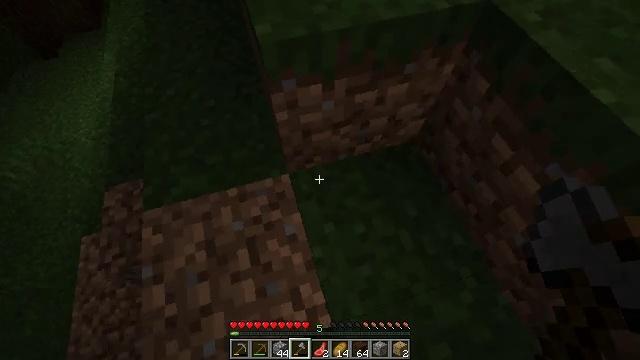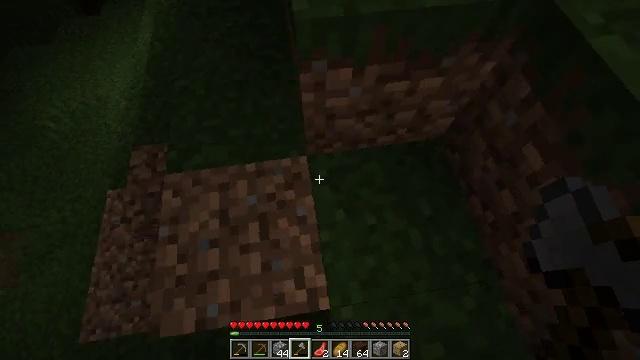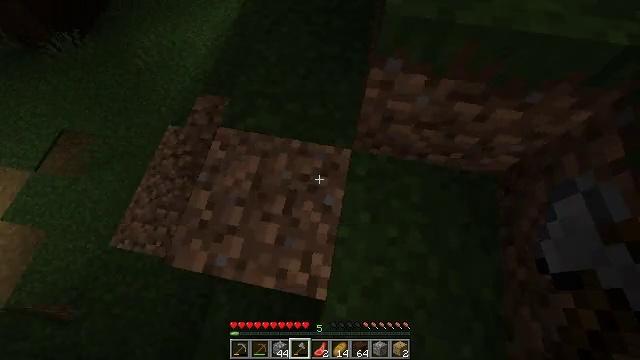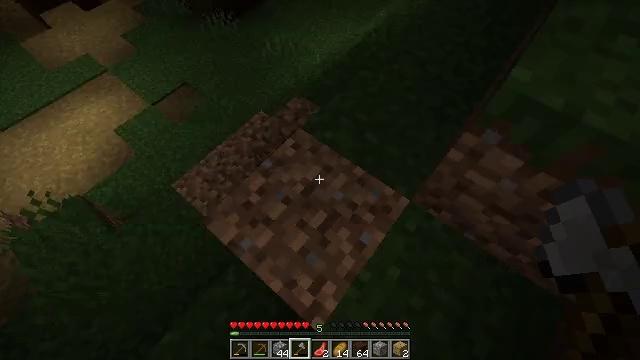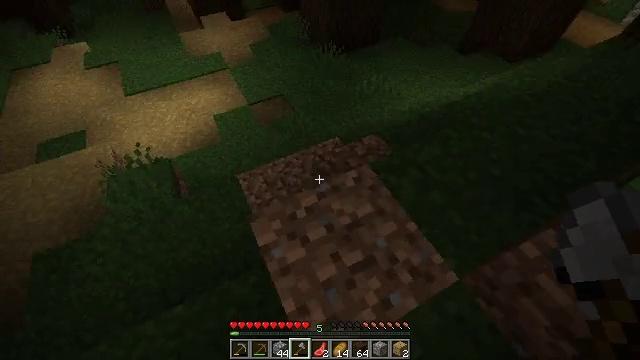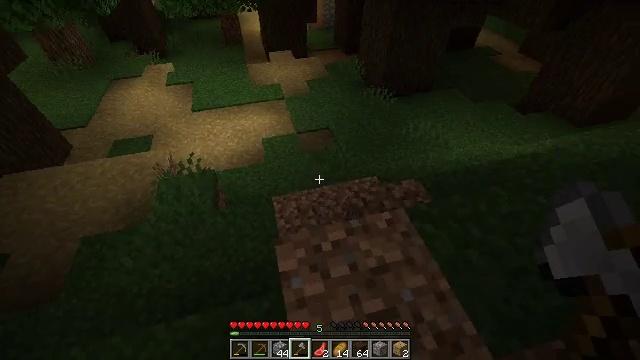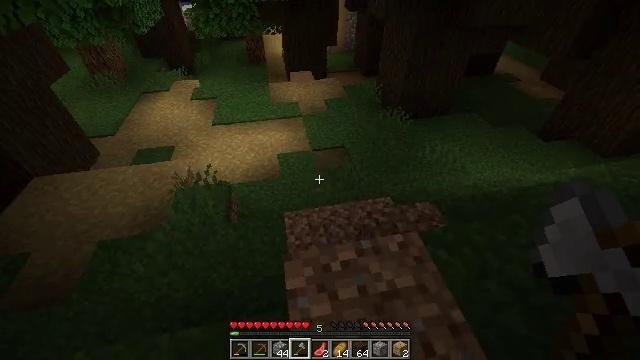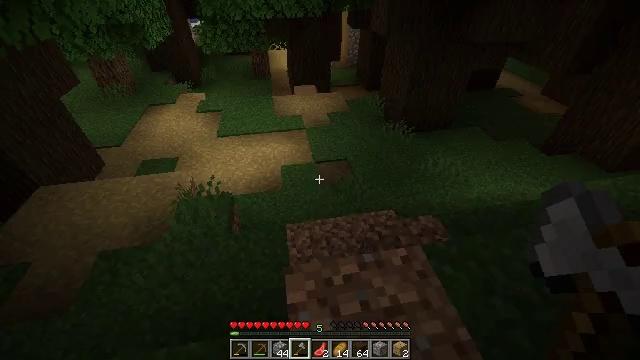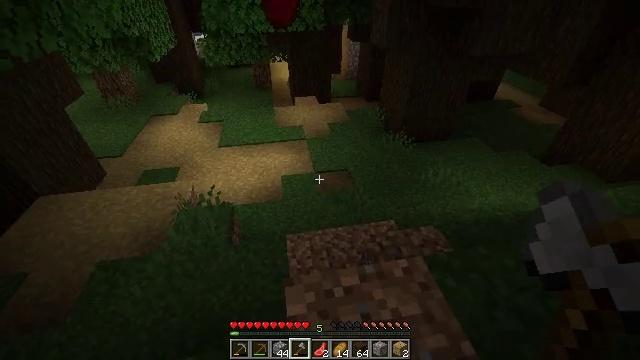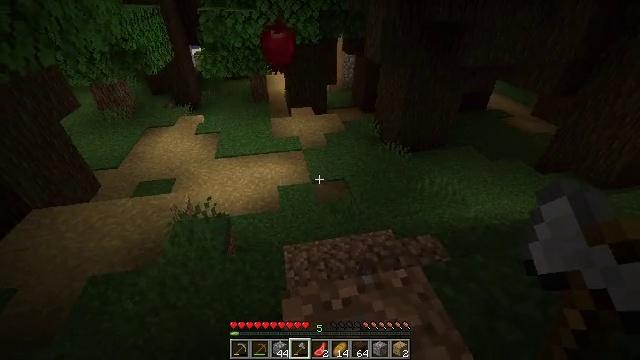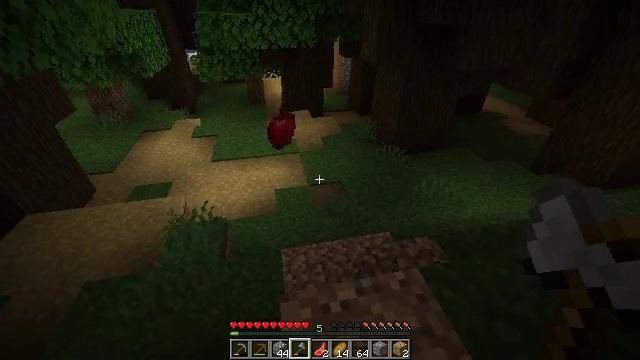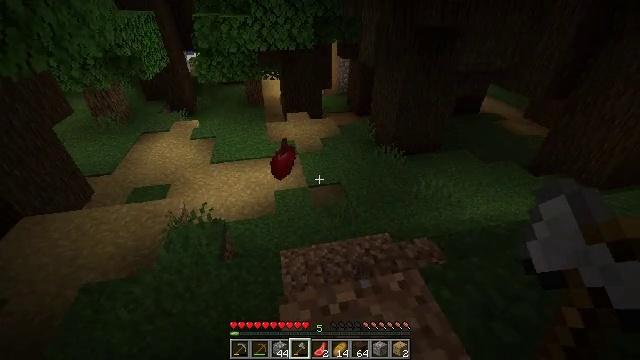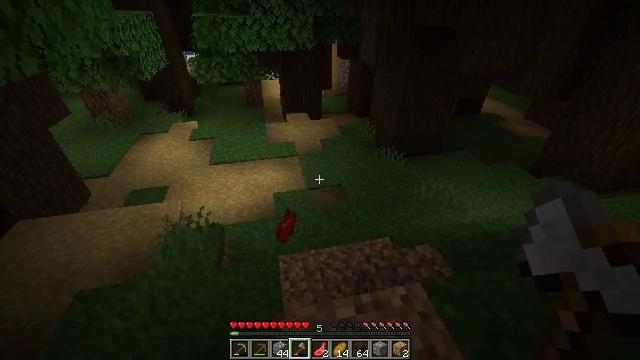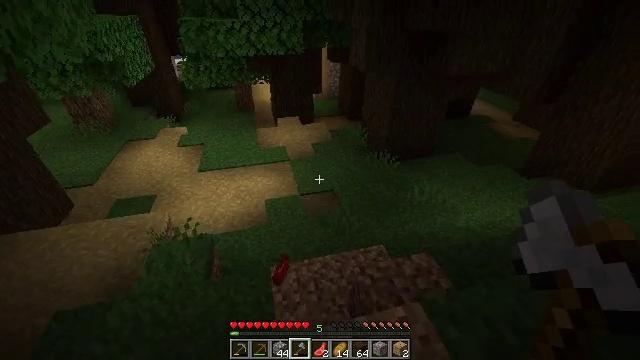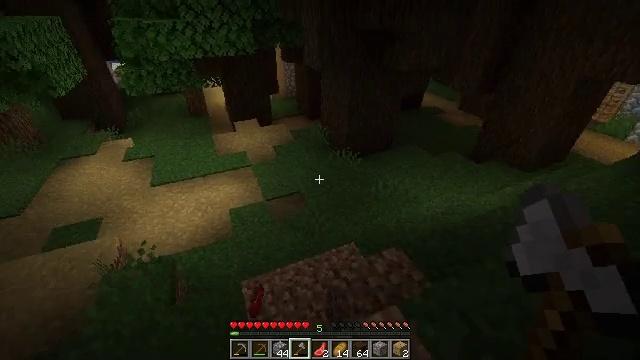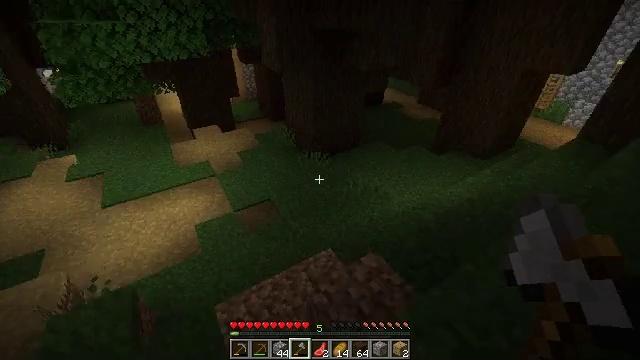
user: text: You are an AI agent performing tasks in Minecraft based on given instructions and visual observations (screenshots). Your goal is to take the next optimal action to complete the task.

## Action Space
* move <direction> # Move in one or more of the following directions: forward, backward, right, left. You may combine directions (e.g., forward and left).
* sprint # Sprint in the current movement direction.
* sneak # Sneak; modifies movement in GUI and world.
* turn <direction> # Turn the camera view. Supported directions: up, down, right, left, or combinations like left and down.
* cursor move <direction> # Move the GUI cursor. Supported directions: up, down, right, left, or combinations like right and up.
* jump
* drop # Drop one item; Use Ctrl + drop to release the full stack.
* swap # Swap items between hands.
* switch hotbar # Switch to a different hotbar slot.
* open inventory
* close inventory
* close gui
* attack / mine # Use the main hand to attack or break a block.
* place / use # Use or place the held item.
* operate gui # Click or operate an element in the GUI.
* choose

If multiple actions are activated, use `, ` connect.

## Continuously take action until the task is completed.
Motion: motion action
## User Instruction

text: Gather the yellow bed by attacking it.
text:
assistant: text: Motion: turn left and down, close inventory
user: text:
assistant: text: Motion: turn left and down, close inventory
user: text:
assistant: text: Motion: turn left and up
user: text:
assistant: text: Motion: turn left and up
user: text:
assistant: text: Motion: turn left and up
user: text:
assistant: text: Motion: turn left and up
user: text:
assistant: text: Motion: turn up
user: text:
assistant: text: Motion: turn up
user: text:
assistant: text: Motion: turn up
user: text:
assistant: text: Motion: no_op
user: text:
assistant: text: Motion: no_op
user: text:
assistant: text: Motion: move forward
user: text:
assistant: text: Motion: move forward, turn right
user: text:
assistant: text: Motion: move forward, turn right
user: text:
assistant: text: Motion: move forward, turn right
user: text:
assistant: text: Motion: move forward, turn right and up
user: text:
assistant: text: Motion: turn right and up
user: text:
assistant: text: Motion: no_op
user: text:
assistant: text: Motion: turn left
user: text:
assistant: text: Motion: turn left and down
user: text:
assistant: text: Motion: turn left
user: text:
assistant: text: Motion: turn right
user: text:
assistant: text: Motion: turn right and down
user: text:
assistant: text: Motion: turn left and down
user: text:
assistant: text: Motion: turn left and down
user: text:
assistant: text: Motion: turn left and down
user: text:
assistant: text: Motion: turn left and down
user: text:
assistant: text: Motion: move forward and move left, turn left and down
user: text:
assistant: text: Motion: move forward and move left
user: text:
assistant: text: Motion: move forward and move left, turn right